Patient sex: M
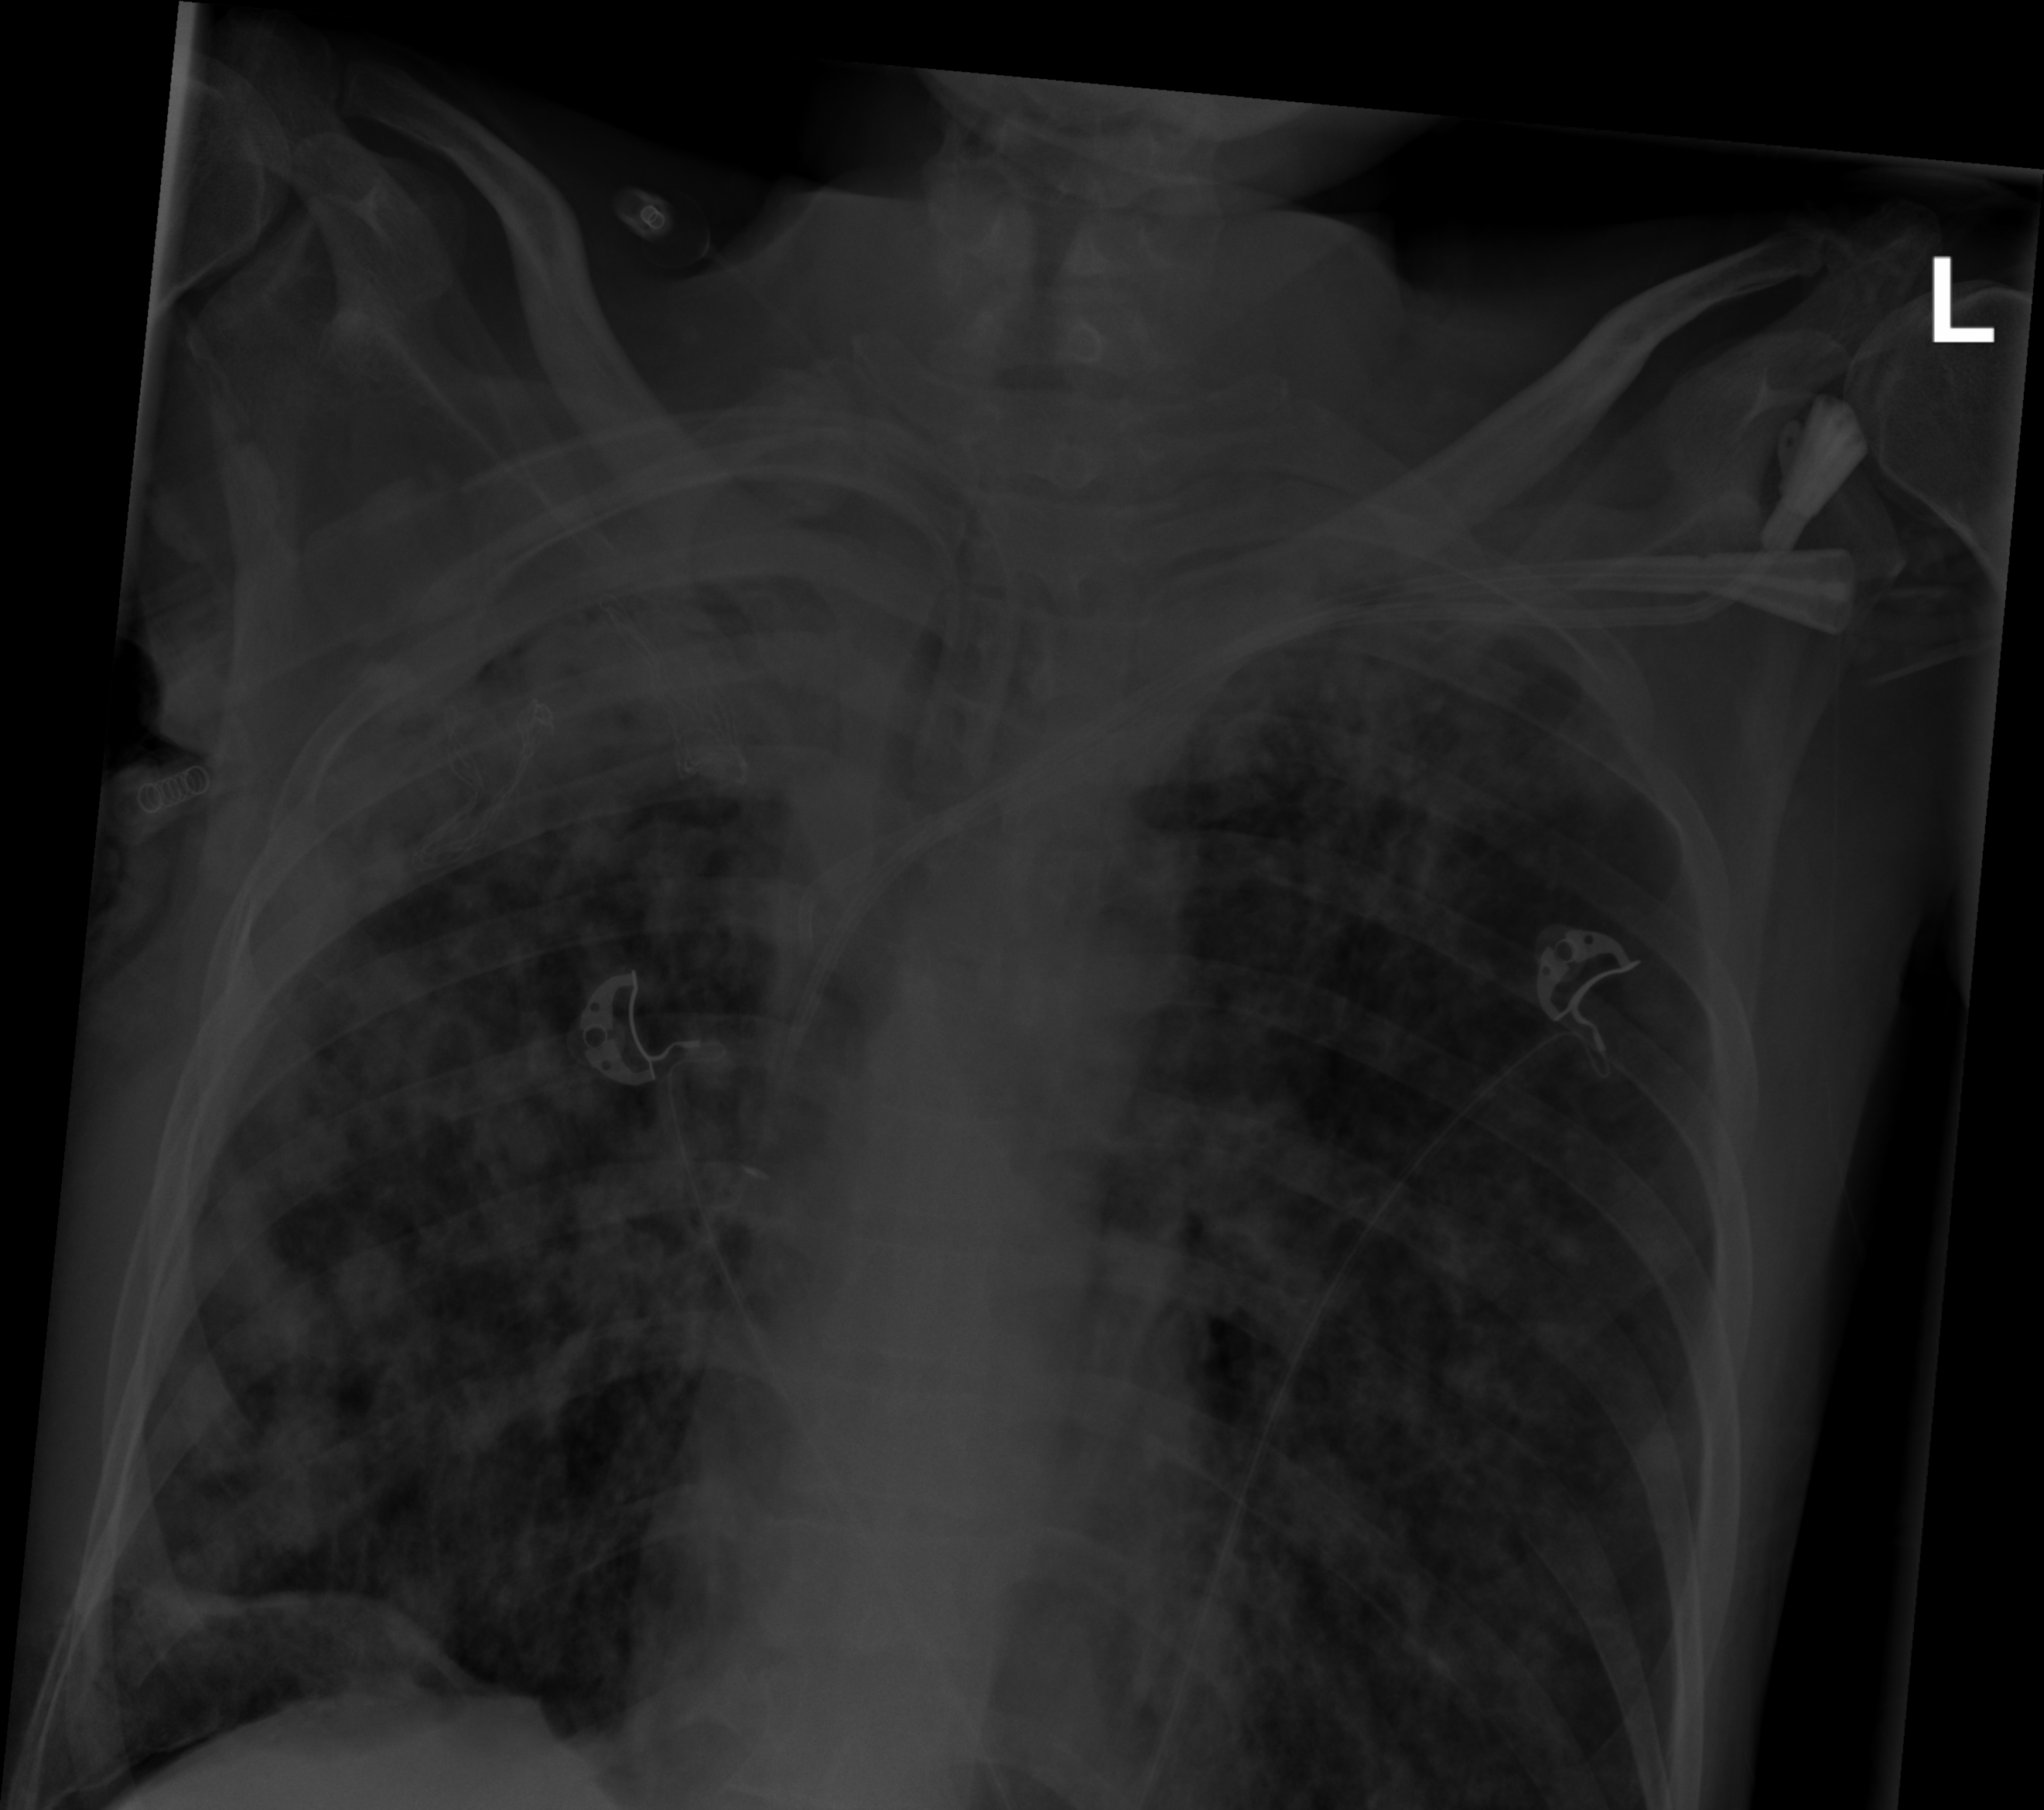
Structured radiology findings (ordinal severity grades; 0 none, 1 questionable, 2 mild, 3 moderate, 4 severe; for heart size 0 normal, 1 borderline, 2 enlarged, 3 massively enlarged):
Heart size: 0
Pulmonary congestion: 0
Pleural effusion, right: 2
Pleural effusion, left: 0
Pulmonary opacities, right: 4
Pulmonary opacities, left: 3
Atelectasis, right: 2
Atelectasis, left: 2